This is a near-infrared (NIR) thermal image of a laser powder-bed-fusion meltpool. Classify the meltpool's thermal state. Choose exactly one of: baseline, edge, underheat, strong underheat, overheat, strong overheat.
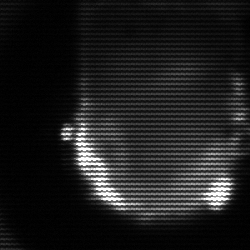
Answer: baseline